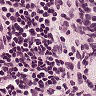
Metastatic tissue present: no